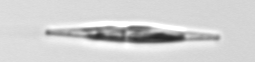
Label: pennate